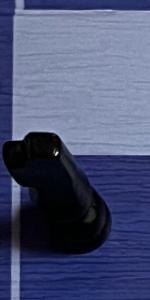
Label: Knight_Black